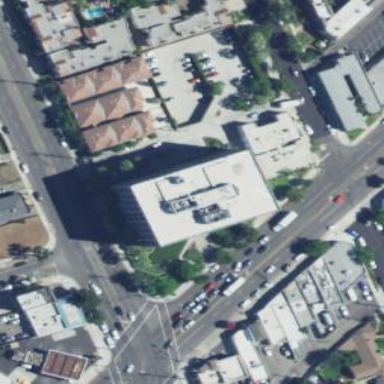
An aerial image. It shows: Commercial building housing bank.